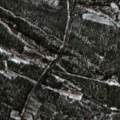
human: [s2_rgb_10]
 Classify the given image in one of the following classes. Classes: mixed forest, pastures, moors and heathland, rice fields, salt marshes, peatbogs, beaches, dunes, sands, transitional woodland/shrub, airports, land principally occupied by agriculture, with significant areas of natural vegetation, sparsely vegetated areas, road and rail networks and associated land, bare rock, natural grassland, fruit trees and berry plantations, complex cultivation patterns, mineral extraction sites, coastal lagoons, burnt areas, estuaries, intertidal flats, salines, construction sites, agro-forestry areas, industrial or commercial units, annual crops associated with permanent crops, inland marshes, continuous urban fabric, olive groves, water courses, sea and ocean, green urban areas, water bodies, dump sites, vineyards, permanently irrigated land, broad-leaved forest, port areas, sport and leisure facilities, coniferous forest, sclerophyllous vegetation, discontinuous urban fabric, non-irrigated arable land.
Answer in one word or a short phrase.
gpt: coniferous forest, mixed forest, transitional woodland/shrub